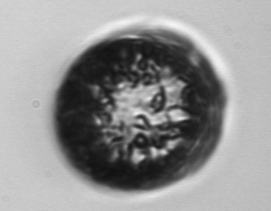
Label: Guinardia_flaccida